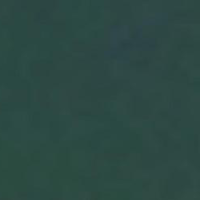
EUNIS habitat code: 14
Species observed at this site:
Cardamine heptaphylla